Interaction volume radius: 10 \u00c5
Interaction volume height: 25 \u00c5
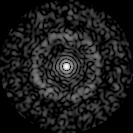
Disorder parameter: 0.8236